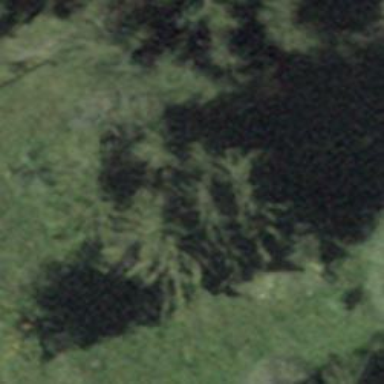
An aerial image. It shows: Evergreen tree with needle-leaved leaves.